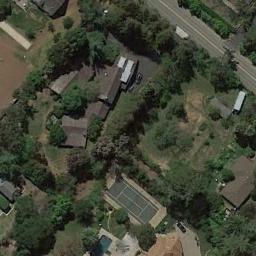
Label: tennis_court